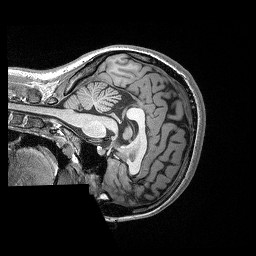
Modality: T1w
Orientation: sagittal
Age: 27
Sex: female